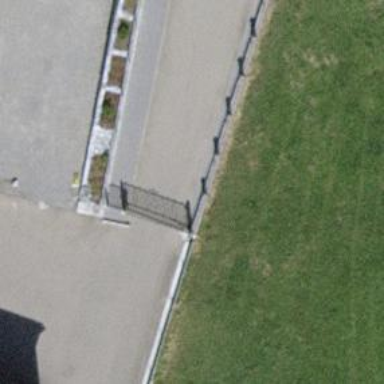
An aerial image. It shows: Gate.